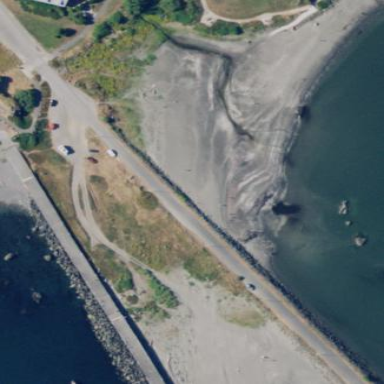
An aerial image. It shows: Breakwater structure.